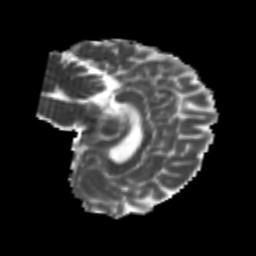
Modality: MD
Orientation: sagittal
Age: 24
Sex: female
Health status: healthy
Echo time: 0.074 s